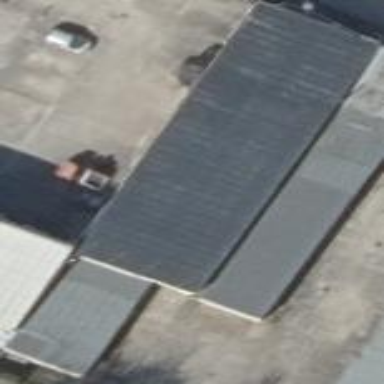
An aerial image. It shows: Industrial building.